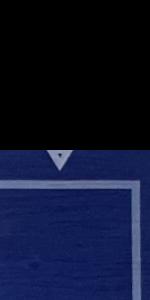
Label: Empty